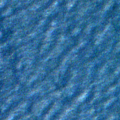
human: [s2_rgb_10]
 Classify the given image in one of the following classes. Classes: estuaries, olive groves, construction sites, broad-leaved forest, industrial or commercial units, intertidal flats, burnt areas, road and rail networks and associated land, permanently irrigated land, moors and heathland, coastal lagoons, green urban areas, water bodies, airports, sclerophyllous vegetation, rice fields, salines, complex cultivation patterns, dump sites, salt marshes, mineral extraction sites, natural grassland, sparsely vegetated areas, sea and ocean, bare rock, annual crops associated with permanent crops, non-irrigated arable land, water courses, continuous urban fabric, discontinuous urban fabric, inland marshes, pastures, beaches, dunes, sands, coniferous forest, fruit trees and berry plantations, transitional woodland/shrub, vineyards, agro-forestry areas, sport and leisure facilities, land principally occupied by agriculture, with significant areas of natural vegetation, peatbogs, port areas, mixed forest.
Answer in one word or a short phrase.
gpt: sea and ocean